Interaction volume radius: 5 \u00c5
Interaction volume height: 15 \u00c5
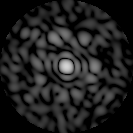
Disorder parameter: 0.888